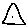
Label: triangle